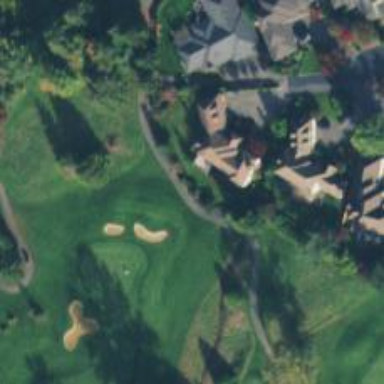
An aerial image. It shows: Area with grass used as rough in golf course.